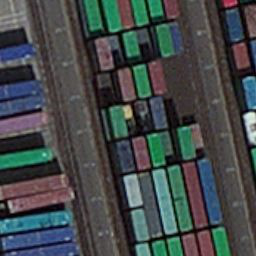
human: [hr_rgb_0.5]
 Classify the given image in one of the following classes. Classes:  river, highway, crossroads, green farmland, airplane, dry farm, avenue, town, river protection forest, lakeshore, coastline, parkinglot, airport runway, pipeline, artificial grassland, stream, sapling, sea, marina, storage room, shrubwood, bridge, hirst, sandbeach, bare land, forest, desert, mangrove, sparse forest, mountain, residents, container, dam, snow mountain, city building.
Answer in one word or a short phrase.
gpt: container